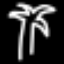
Label: palm tree